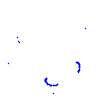
Particle: proton